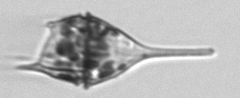
Label: Tripos_lineatus